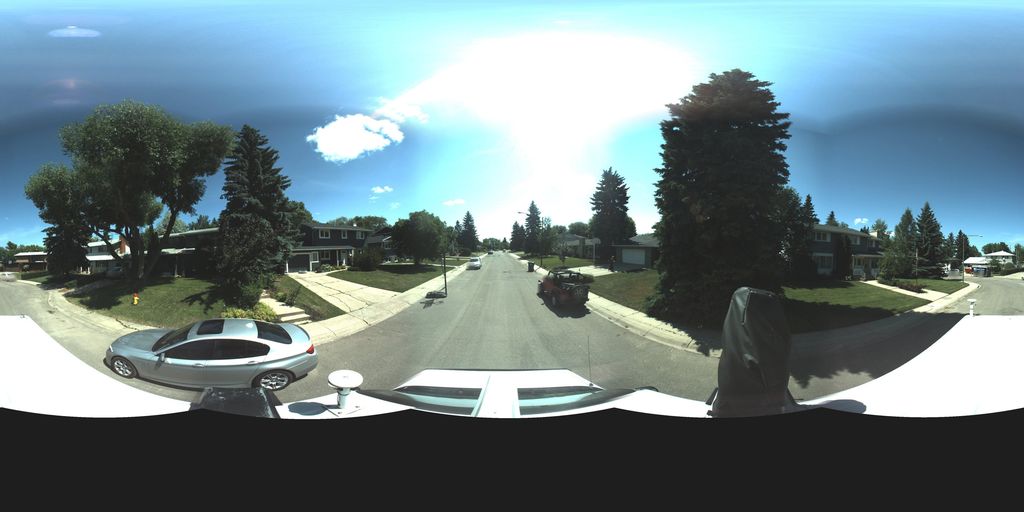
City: saskatoon